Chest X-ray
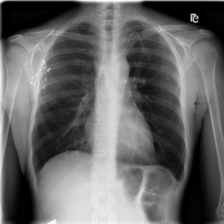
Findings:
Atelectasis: negative
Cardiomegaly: negative
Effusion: negative
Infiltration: negative
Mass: negative
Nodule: negative
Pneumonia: negative
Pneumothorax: negative
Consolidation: negative
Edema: negative
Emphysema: negative
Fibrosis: negative
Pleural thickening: negative
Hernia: negative